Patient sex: M
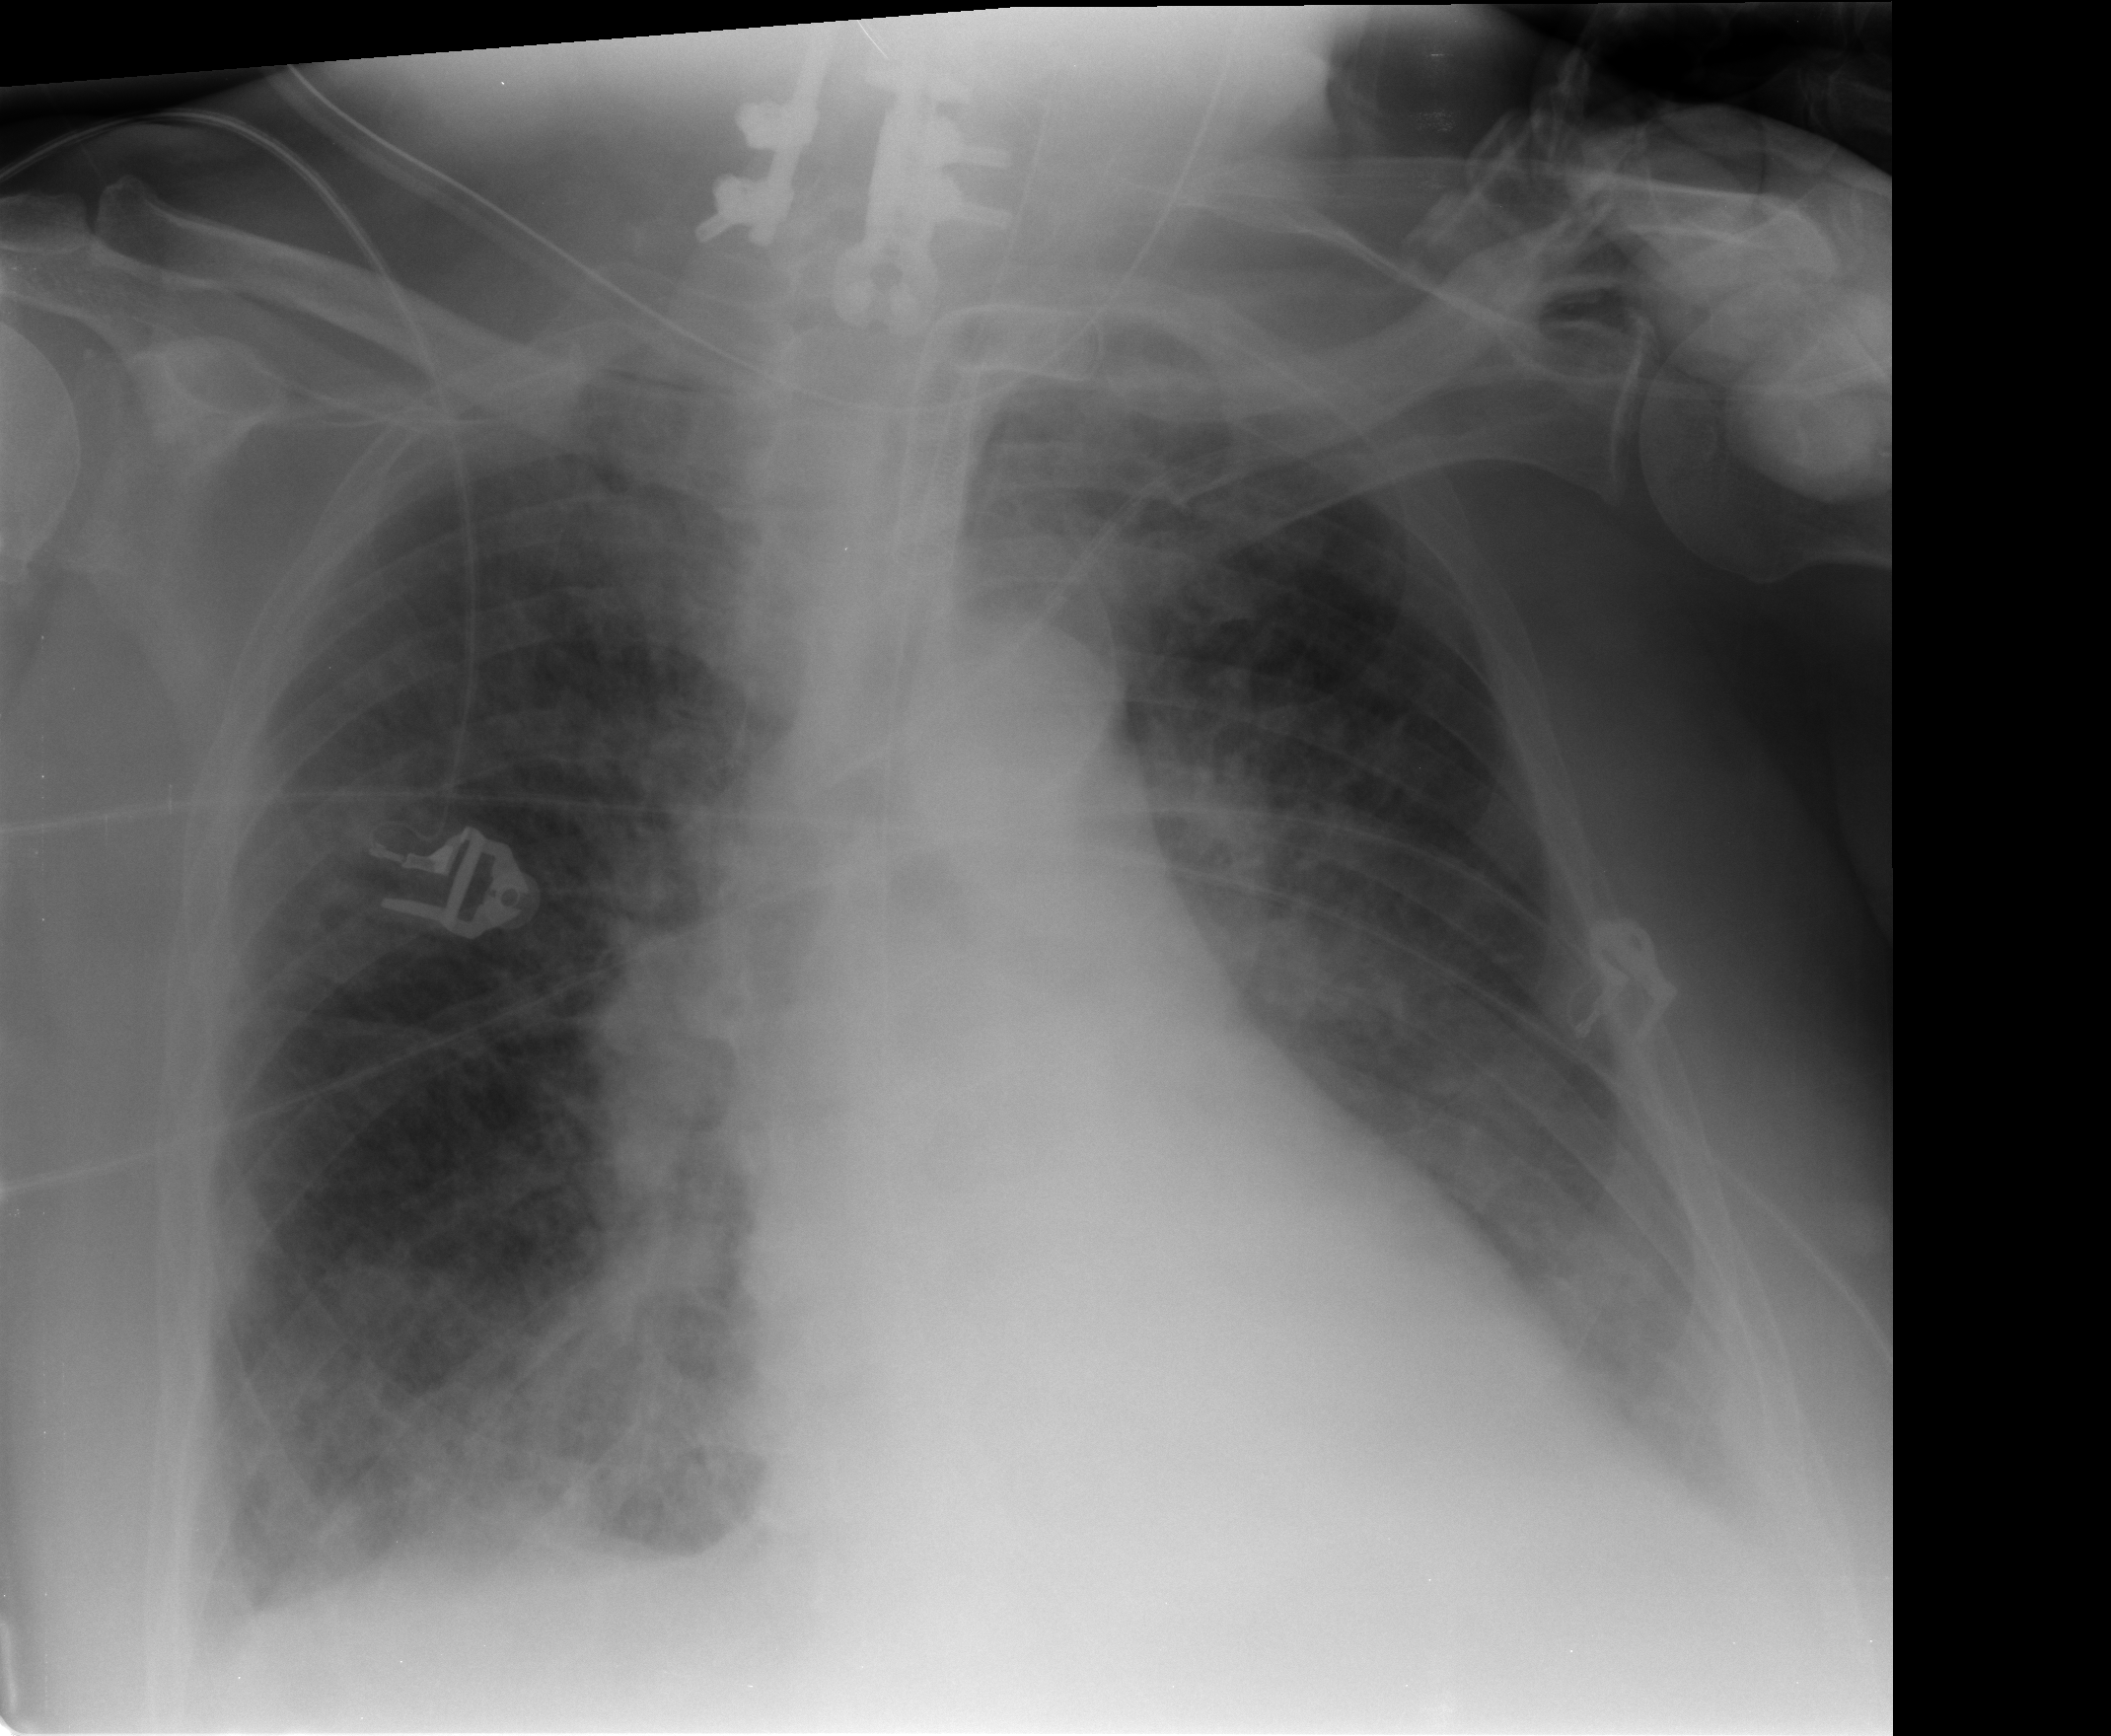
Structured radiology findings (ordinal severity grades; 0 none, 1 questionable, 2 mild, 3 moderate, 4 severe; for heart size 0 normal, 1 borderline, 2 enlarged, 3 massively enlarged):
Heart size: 2
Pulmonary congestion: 3
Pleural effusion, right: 1
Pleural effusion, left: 2
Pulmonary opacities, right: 3
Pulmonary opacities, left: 3
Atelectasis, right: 2
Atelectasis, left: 2